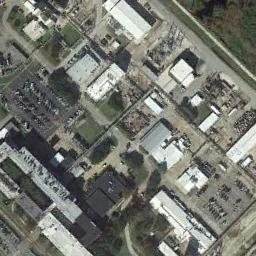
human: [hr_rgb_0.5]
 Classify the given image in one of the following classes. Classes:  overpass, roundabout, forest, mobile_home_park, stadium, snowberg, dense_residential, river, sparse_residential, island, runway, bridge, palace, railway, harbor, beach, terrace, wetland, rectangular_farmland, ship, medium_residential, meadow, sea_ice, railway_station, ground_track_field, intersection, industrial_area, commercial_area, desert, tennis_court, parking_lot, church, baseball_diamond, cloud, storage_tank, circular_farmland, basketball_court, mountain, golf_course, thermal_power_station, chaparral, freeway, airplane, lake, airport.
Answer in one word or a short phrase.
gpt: industrial_area